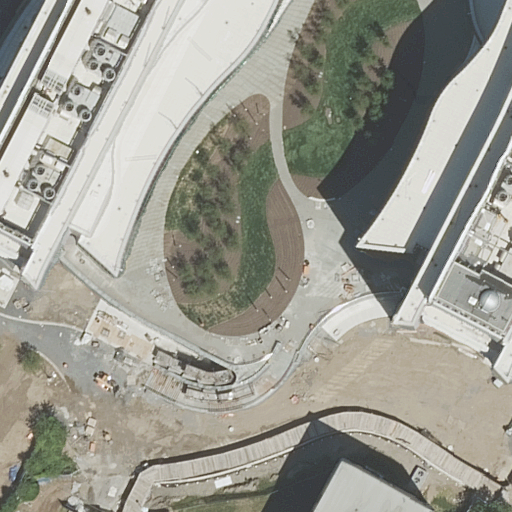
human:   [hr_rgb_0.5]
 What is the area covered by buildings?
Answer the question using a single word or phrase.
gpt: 5163m2

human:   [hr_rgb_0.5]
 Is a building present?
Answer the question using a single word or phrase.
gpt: yes

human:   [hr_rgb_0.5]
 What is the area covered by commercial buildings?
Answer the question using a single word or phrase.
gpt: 0m2

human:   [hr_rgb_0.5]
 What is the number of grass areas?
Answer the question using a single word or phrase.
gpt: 2

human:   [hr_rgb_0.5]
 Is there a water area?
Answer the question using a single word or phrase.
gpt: no

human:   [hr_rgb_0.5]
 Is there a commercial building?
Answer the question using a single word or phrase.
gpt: no

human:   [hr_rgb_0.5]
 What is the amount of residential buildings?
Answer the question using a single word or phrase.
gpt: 5

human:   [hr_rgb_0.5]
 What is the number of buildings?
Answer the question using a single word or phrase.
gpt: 5

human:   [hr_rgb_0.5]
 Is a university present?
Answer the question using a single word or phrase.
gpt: yes

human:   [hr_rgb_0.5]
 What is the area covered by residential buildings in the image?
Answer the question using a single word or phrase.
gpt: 5163m2

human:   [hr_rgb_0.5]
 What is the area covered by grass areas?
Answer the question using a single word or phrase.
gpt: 1099m2

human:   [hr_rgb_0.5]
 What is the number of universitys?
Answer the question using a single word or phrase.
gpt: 1

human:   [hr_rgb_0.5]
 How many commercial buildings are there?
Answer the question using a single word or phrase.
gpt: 0

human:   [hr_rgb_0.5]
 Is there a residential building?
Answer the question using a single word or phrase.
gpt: yes

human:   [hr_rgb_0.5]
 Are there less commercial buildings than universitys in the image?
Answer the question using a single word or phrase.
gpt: yes

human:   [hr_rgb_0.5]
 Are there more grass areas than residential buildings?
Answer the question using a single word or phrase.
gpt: no

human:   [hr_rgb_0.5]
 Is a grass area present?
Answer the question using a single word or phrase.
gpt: yes

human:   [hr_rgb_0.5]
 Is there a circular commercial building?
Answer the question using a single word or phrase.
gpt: no

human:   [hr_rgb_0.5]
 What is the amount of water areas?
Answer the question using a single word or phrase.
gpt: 0

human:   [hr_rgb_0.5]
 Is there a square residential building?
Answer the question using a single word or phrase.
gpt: no

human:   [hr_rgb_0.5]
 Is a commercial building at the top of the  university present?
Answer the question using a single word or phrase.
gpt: no

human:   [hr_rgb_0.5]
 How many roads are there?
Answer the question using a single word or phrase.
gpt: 0

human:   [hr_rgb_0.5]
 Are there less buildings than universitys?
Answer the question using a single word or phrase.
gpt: no

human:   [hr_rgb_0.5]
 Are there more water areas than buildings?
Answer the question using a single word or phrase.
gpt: no

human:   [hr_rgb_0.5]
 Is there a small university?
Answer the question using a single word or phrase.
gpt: no

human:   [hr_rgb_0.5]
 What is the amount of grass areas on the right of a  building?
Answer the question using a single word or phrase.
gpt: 2

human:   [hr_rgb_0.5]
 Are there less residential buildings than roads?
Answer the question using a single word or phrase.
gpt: no

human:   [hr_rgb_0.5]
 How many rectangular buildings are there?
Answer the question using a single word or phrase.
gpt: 2

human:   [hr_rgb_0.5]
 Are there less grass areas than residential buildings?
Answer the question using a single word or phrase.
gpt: yes

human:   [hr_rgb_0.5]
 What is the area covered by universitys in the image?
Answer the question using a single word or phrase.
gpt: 7587m2

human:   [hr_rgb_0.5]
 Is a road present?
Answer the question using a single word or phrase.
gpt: no

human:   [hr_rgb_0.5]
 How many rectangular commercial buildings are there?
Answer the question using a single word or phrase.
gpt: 0

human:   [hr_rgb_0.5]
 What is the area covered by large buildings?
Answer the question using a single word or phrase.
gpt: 4762m2

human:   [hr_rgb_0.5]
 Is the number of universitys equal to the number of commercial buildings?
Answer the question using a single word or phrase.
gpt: no

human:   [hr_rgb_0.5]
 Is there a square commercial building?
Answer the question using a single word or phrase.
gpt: no

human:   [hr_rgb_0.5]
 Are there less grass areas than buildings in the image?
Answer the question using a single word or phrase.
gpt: yes

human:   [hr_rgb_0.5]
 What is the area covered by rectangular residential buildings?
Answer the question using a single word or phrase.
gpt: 701m2

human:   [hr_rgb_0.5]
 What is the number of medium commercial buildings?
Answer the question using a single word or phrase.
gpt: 0

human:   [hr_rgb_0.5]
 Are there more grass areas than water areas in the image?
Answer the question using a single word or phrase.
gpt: yes

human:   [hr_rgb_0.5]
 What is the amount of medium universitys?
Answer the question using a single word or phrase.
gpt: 0

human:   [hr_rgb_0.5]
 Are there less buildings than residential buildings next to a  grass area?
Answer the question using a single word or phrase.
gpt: no

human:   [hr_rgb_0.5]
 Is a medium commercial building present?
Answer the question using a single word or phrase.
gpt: no

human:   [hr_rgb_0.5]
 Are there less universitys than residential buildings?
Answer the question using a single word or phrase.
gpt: yes

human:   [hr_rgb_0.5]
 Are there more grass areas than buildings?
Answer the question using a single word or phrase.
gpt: no

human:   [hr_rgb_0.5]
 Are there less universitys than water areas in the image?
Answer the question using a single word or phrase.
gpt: no

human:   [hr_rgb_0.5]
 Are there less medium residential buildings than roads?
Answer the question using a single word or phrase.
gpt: no

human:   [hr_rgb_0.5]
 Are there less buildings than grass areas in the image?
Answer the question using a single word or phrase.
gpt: no

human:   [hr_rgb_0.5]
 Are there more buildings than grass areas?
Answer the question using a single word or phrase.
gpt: yes

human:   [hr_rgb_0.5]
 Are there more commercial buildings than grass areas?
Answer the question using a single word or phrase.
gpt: no

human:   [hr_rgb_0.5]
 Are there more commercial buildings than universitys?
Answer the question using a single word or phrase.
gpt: no

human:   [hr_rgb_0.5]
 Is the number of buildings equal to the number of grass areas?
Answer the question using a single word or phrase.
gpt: no

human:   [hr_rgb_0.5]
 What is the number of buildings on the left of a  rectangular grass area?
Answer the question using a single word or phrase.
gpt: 0

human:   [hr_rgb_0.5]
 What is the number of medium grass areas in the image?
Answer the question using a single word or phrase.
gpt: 1

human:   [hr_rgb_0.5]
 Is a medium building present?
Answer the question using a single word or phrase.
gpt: yes

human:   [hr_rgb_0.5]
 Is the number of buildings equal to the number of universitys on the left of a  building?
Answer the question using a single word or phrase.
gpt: no

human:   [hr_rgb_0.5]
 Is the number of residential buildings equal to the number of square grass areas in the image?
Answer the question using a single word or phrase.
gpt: no

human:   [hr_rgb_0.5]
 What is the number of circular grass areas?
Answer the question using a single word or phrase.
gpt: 0

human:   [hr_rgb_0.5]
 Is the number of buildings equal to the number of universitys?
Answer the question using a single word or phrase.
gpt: no

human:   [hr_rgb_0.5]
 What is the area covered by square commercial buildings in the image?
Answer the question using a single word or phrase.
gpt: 0m2

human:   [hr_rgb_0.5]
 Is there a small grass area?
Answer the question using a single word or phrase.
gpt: no

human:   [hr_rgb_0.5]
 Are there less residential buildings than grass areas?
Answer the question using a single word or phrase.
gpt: no

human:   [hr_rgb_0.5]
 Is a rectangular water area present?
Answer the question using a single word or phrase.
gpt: no

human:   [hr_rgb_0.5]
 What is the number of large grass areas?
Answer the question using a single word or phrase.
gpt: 1

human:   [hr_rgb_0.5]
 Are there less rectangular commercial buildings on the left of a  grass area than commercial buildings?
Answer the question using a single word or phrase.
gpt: no